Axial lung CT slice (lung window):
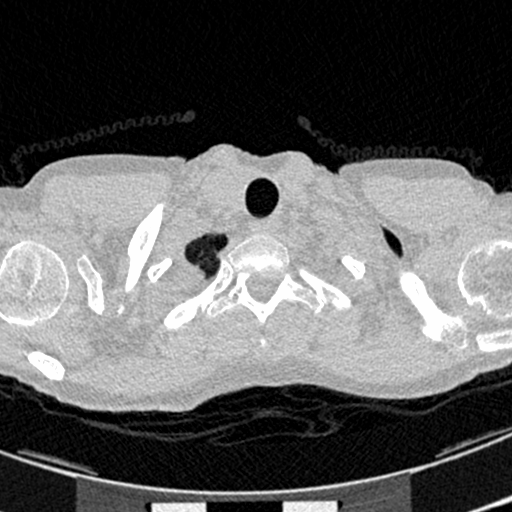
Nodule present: no